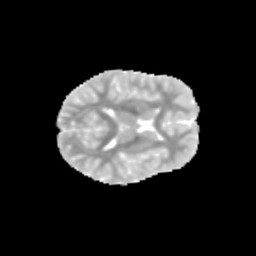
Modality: MD
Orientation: axial
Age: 11
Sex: female
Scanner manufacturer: siemens
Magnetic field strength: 3 T
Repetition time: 3.8 s
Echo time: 0.07 s